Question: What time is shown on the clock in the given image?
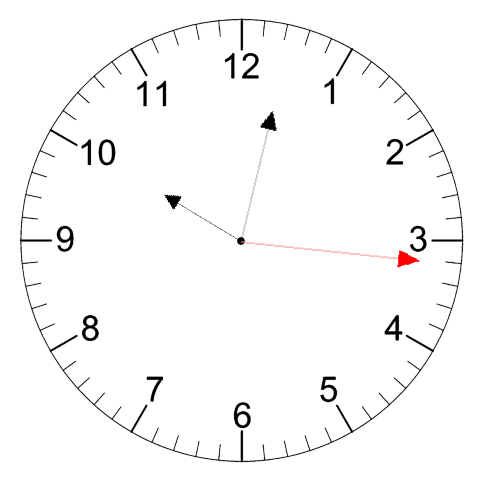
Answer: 10:02:16